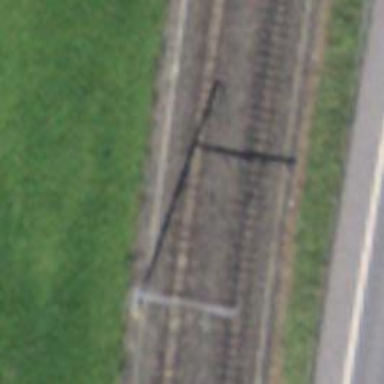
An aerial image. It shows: Narrow-gauge railway with electrified contact line.